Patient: sex M, age 57
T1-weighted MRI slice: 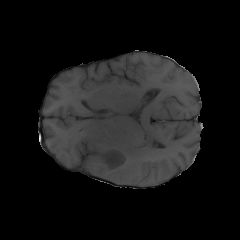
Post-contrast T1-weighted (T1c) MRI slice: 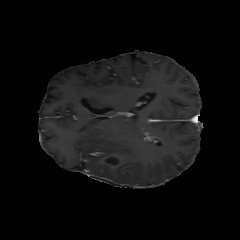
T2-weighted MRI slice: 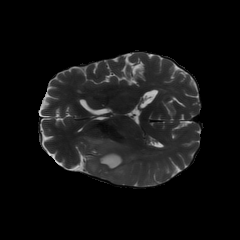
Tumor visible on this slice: yes
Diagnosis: Glioblastoma, IDH-wildtype
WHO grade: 4